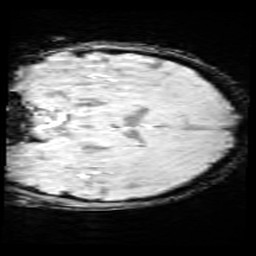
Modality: SWI
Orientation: coronal
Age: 11
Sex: female
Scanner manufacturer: siemens
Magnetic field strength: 3 T
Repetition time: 0.027 s
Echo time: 0.02 s